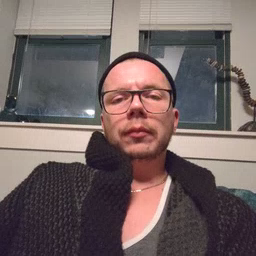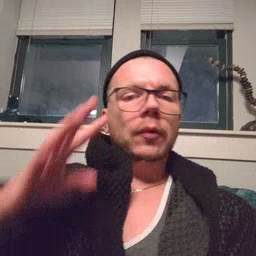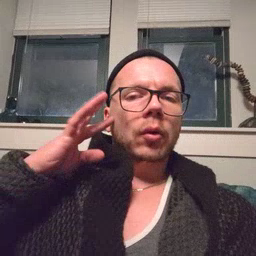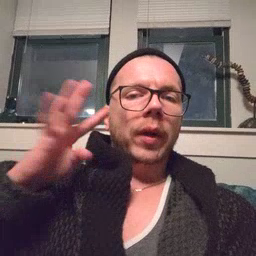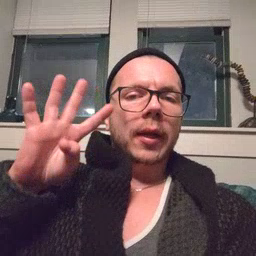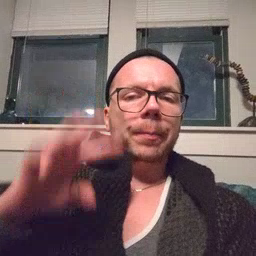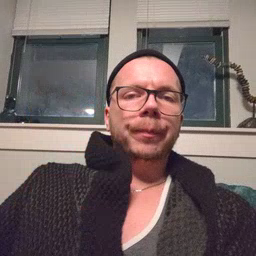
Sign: noisy